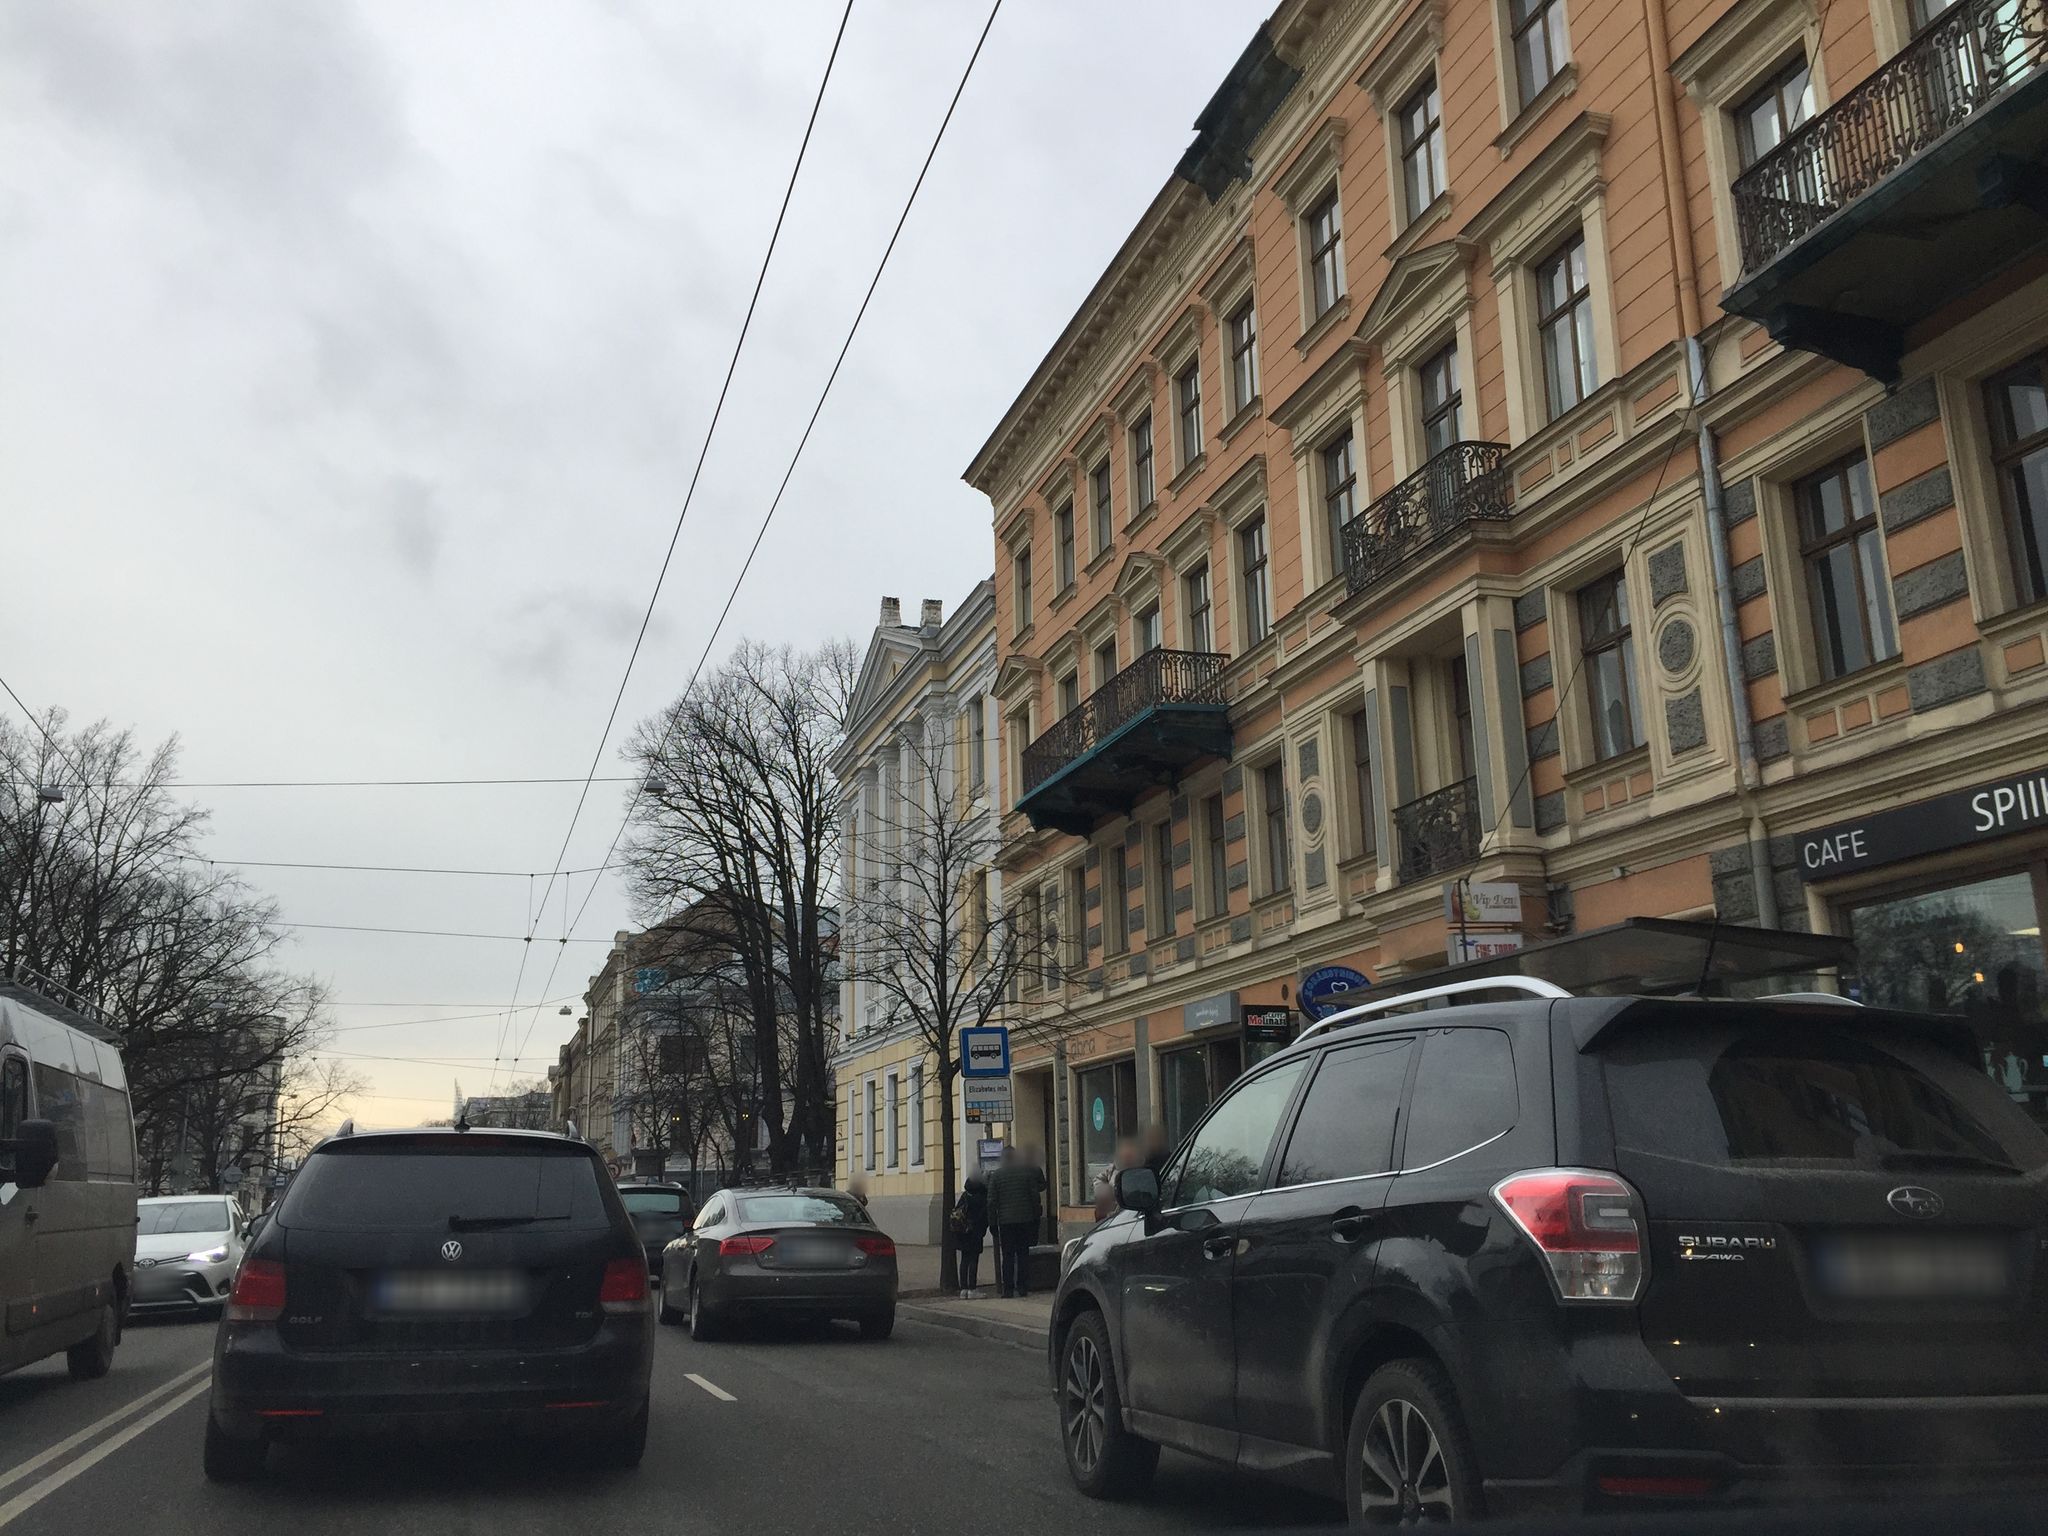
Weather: snowy
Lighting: day
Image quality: good
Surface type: driving surface
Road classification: footway
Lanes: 4
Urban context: urban centre
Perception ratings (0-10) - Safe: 2.18, Lively: 8.13, Beautiful: 2.5, Boring: 1.9, Depressing: 5.67, Wealthy: 5.32